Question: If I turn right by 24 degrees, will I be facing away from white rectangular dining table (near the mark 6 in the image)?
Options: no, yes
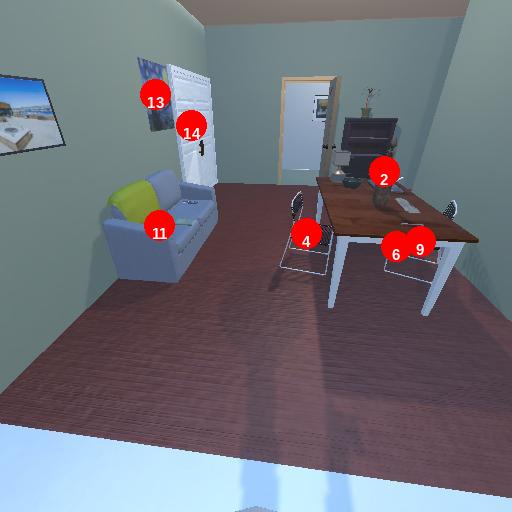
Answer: no